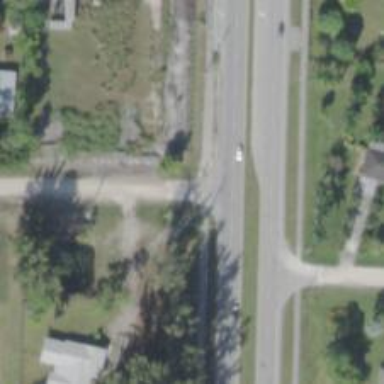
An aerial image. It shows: Stop road.